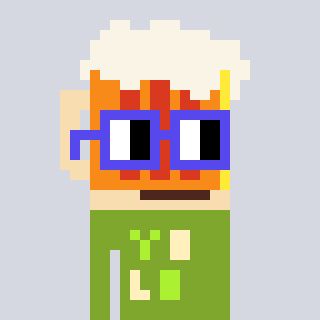
a pixel art character with square blue glasses, a beer-shaped head and a slimegreen-colored body on a cool background